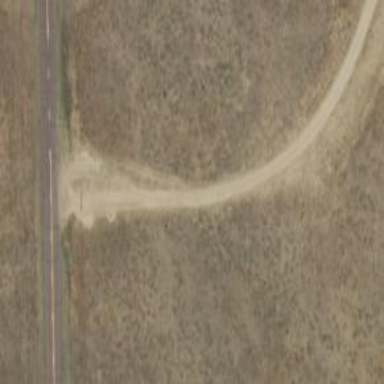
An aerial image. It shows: Road leading to wind farm area designated for service vehicles.